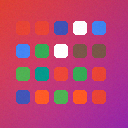
Screen state: on